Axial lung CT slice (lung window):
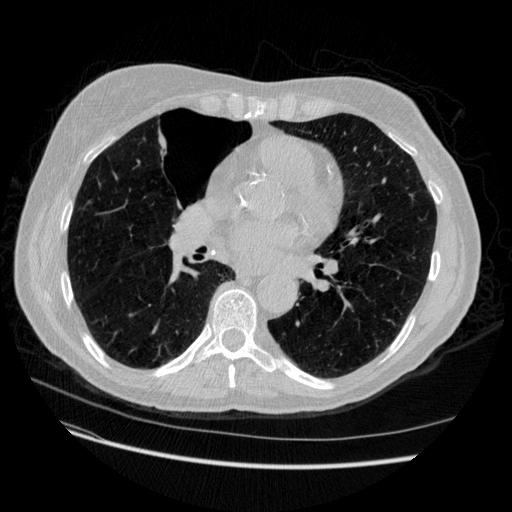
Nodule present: no